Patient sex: M
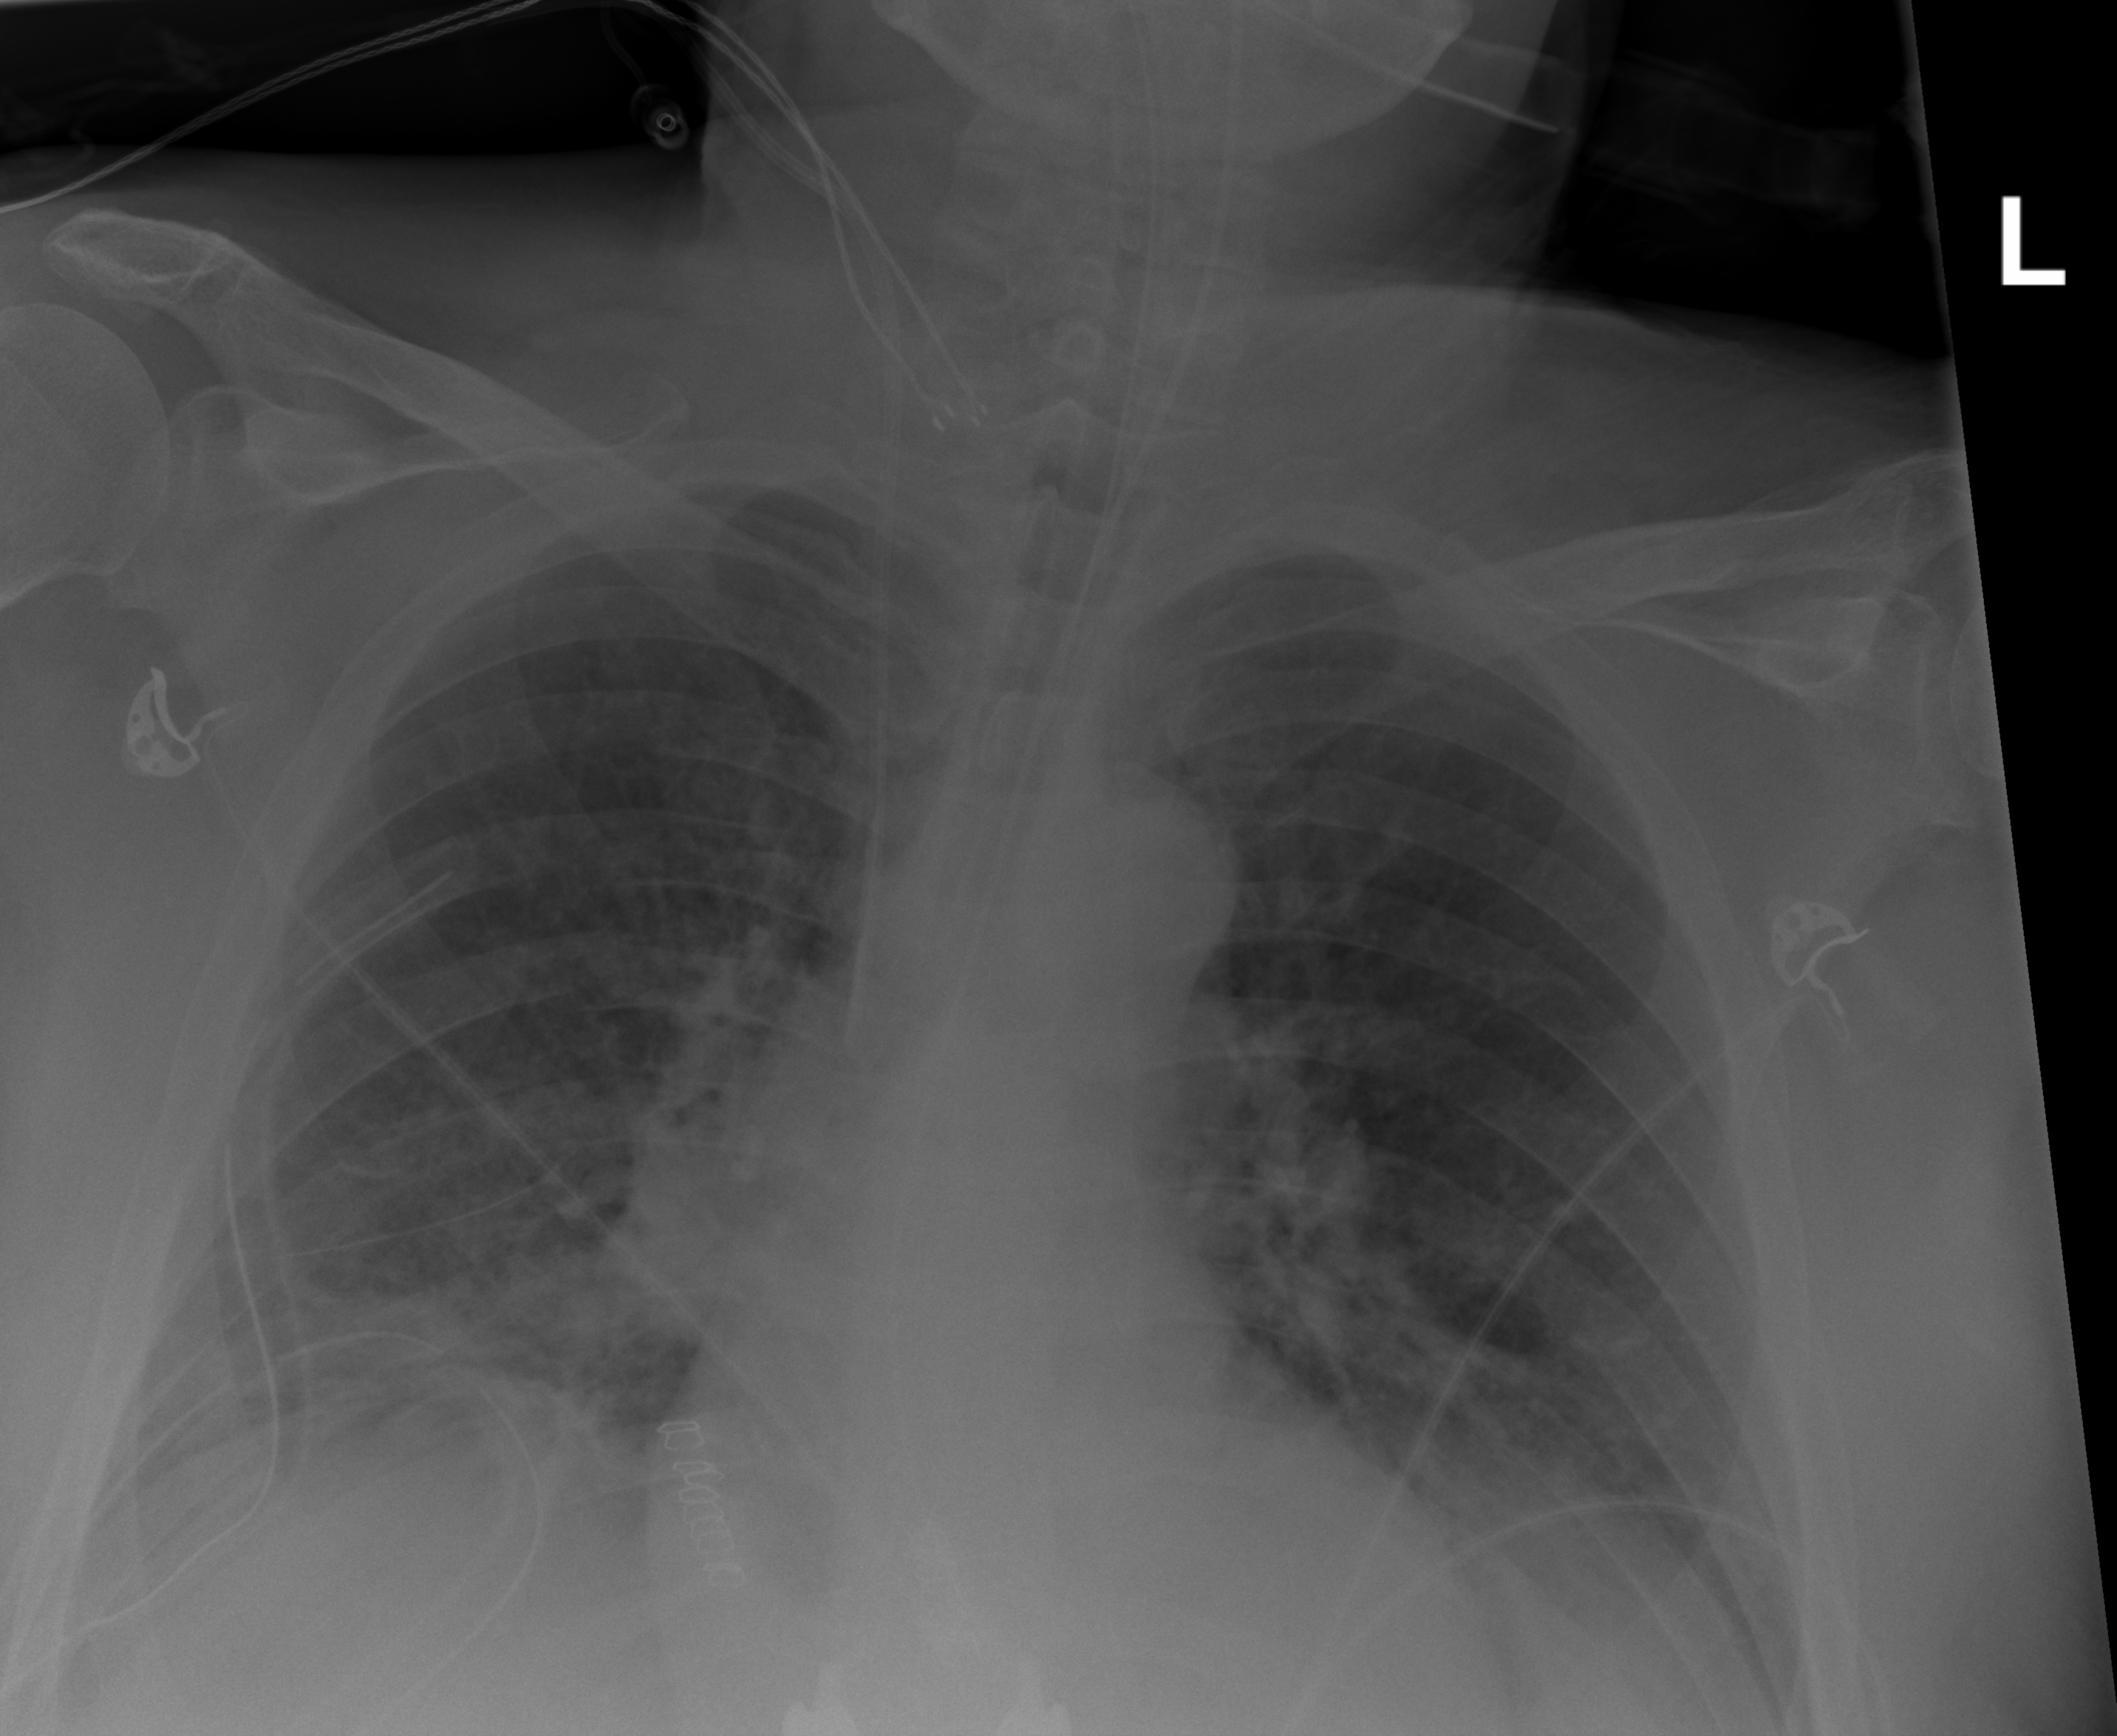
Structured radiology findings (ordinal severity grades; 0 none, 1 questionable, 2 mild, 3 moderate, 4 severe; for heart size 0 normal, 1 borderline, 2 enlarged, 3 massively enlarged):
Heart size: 0
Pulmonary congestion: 2
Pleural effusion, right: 2
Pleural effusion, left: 2
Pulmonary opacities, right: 3
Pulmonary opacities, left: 2
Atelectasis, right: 3
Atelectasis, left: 2